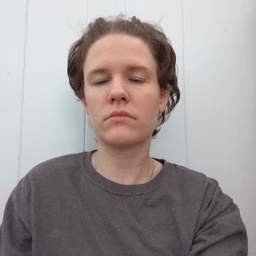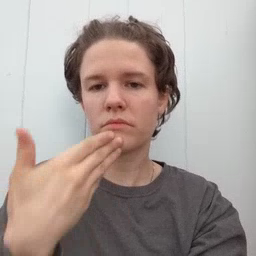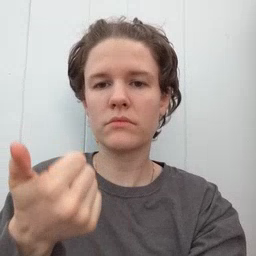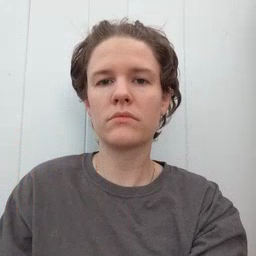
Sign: better